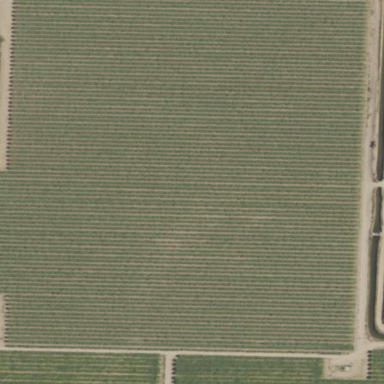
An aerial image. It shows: Vineyard.